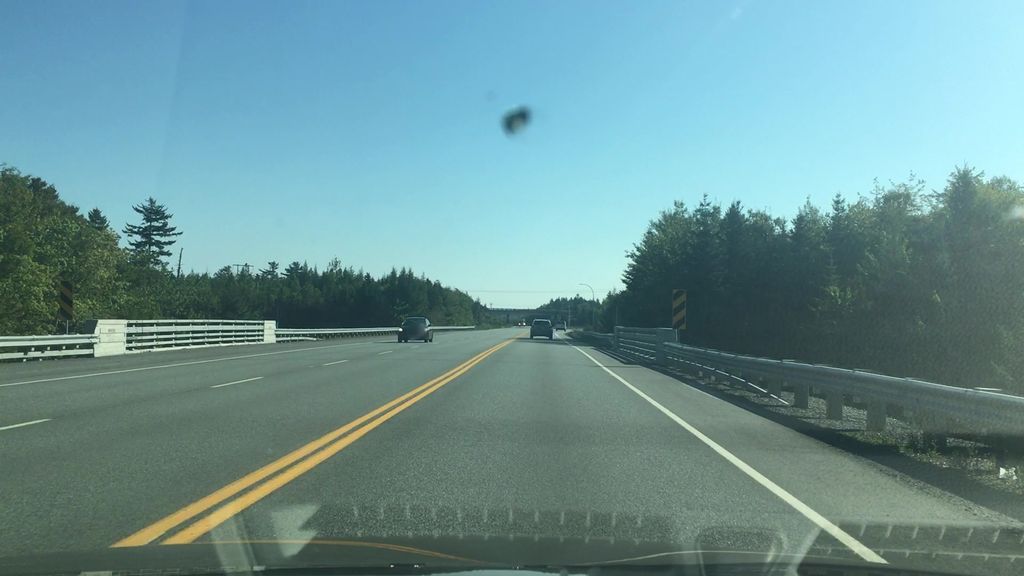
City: halifax